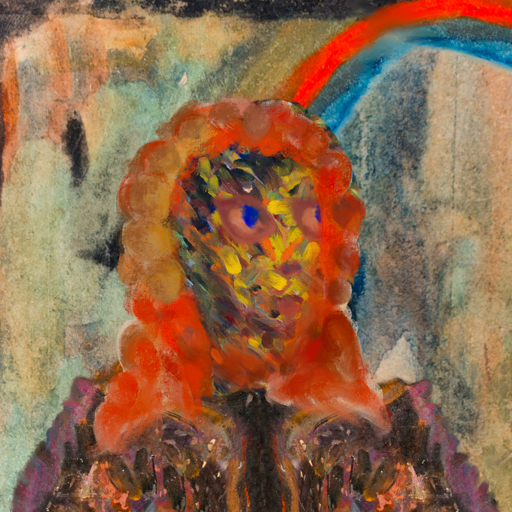
Background: Childish, Head And Neck Side: An_Impression, Face Side: Mother_And_Son_Mother, Bust: Gypsy_Queen, Hair Side: Rupkatha, Head Accessory: Blank, Second Necklace: Blank, Necklace: Blank, Baby: Blank